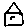
Label: house